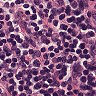
Metastatic tissue present: no